Interaction volume radius: 5 \u00c5
Interaction volume height: 15 \u00c5
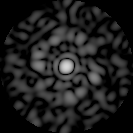
Disorder parameter: 0.8061